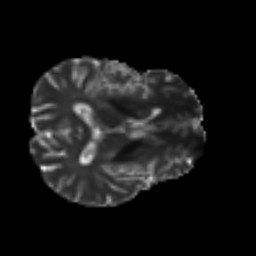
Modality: T2w
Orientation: axial
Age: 41
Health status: ill
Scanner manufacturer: philips
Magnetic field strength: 3 T
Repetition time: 9 s
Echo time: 0.127 s